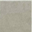
Piece: xx